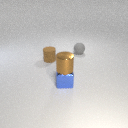
small blue metal cube to the right of small brown rubber cylinder